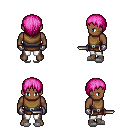
a pixel art fantasy rpg character, male body template, human, dark skin, leather chest armor, white pants, pink plain hairstyle, metal gloves, white slippers, dagger, four views (front, back, left, right), 2x2 character sprite sheet, small pixel art, hard edges, no anti-aliasing